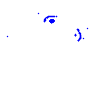
Particle: electron